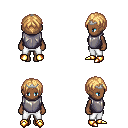
a pixel art fantasy rpg character, female body template, human, dark skin, steel chest armor, white pants, light blonde parted hairstyle, silver tiara, gold boots, four views (front, back, left, right), 2x2 character sprite sheet, small pixel art, hard edges, no anti-aliasing